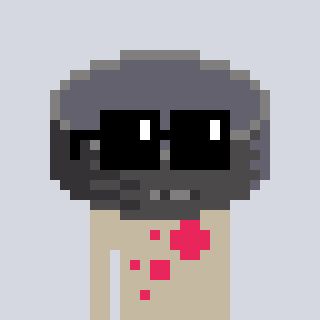
a pixel art character with square black sunglasses, a hockey puck-shaped head and a bege-colored body on a cool background